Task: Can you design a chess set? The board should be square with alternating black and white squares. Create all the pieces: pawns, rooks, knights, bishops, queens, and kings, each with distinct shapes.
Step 4080:
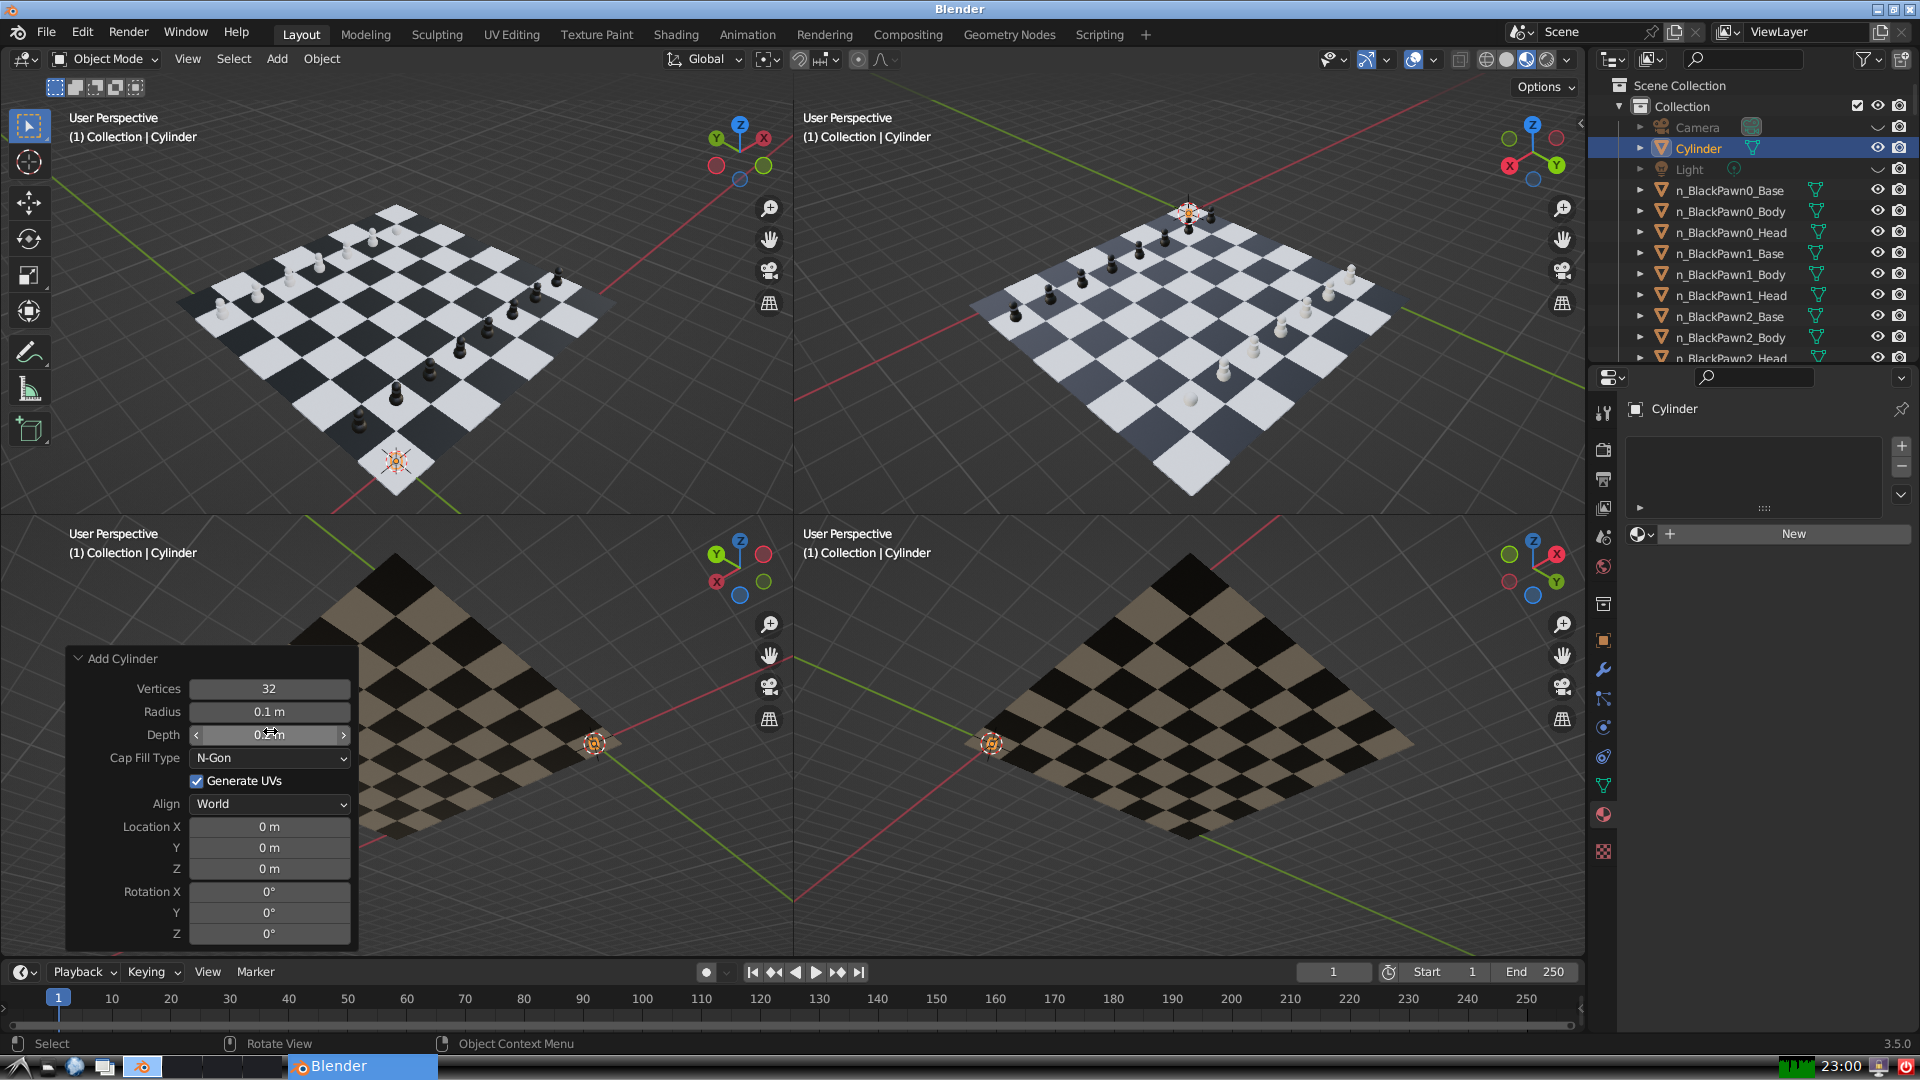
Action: click: no